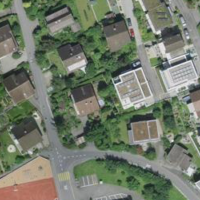
EUNIS habitat code: 55
Species observed at this site:
Primula hirsuta
Silene acaulis